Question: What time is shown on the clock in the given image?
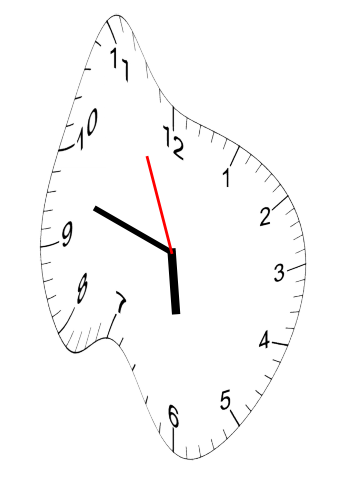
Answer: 05:47:56